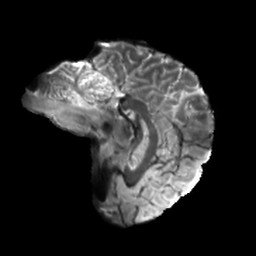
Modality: T2w
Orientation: sagittal
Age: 25
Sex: female
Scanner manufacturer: siemens
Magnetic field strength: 6.98 T
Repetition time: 7.776 s
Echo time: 0.076 s